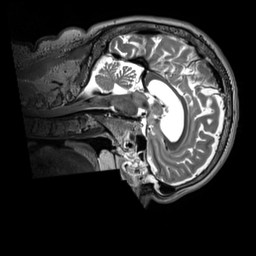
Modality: T2w
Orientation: sagittal
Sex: male
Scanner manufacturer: siemens
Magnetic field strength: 3 T
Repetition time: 3.2 s
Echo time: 0.409 s